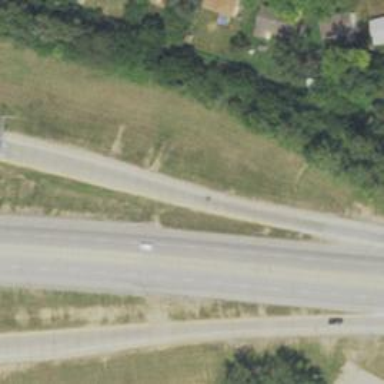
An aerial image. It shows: Primary link highway.